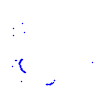
Particle: proton